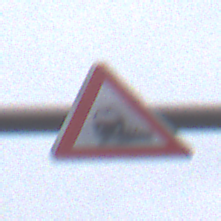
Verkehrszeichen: Bahnuebergang
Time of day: MorningAfternoon
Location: Outdoor (Suburban)
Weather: Overcast
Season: NotSpecified
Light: Natural